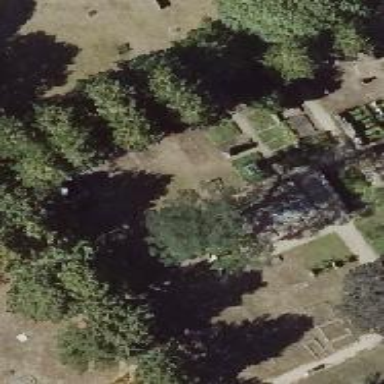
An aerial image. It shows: Historic tomb in the cemetery.